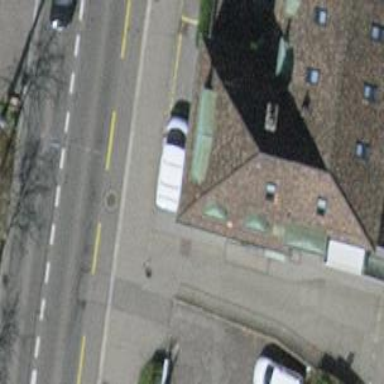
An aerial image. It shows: Unmarked crossing with traffic calming table.